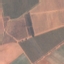
Land use / land cover: PermanentCrop